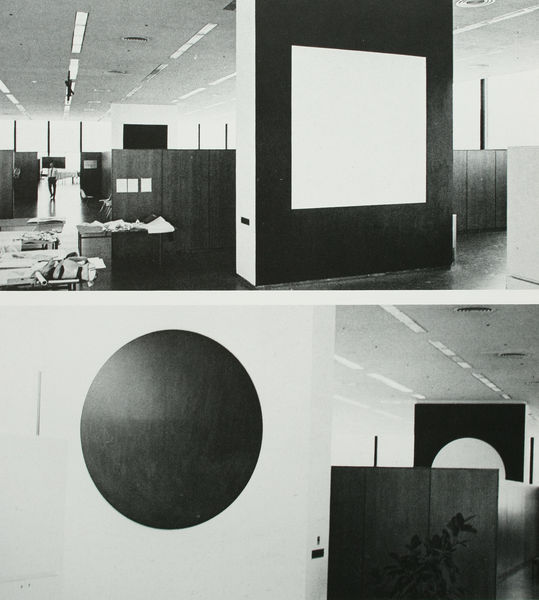
Titel: Installation Illinois Institute of Technology, Chicago - Two-part drawing
Künstler: Sol Lewitt
Schlagwörter: schatten, weiß, fenster, grau, licht, raum, schwarz, wand, architektur, mensch, boden, decke, drei, kreis, abstrakt, flächen, modern, formen, glanz, foto, fotografie, photographie, wände, vier, rechteck, schwarzweiss, quadrate, geometrisch, negativ, quadrat, installation, konstruktivismus, russisch, neonröhren, gemometrie, tatlin